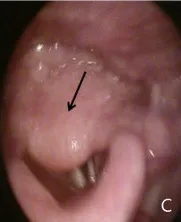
The mass is covering the airway (black arrow).
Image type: endoscopy (airway_endoscopy)